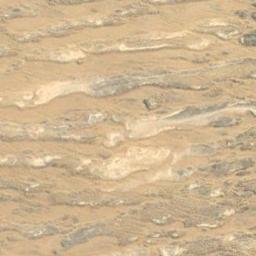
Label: desert